Question:
Can anybody help me to get the sub_cat(csv) values which are not in id column from same table.
(sub_cat) comma separated values are the ids of same table, i need to get the values which are not in id column. Like 2,3,7 are present in id column whereas 20,24 are not. I need to get 20,24 only.
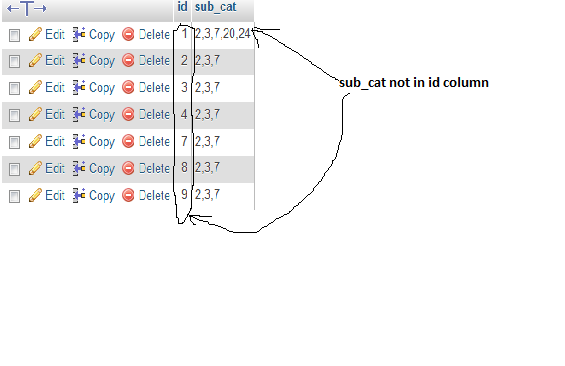
Answer: To do this purely in MySQL required writing a stored procedure; you'll need to change the database name 'test' to the actual name of your database. It would have been a whole lot easier to do it with PHP - but where's the fun in that?
'''
DELIMITER //
CREATE PROCEDURE test.check_subcats(
IN s_delimiter VARCHAR(30)
)
DETERMINISTIC
READS SQL DATA
BEGIN
DECLARE s_csv TEXT;
DECLARE i_subcat_index INT(10) unsigned DEFAULT 1;
DECLARE i_subcat_count INT(10) unsigned;
DECLARE l_category_done INT(10) DEFAULT FALSE;
DECLARE c_category CURSOR FOR SELECT category.sub_cat FROM category;
DECLARE CONTINUE HANDLER FOR NOT FOUND SET l_category_done = TRUE;
-- create a temporary table to hold every csv value
CREATE TEMPORARY TABLE IF NOT EXISTS tmp_csv( cvalue VARCHAR(10) NOT NULL );
OPEN c_category;
l_category: LOOP
FETCH c_category INTO s_csv;
IF l_category_done THEN
LEAVE l_category;
ELSE
-- determine the number of sub-categories
SELECT (LENGTH(s_csv) - LENGTH(REPLACE(s_csv, s_delimiter, ''))) + 1 INTO i_subcat_count;
-- loop to store all csv values
WHILE i_subcat_index <= i_subcat_count DO
INSERT INTO tmp_csv ( cvalue ) (
SELECT REPLACE(SUBSTRING(
SUBSTRING_INDEX(s_csv, s_delimiter, i_subcat_index),
LENGTH(SUBSTRING_INDEX(s_csv, s_delimiter, i_subcat_index - 1)) + 1
), s_delimiter, '')
);
SET i_subcat_index = i_subcat_index + 1;
END WHILE;
END IF;
SET i_subcat_index = 1;
END LOOP;
CLOSE c_category;
SELECT DISTINCT tmp_csv.cvalue FROM tmp_csv WHERE tmp_csv.cvalue NOT IN ( SELECT category.id FROM category );
DROP TEMPORARY TABLE IF EXISTS tmp_csv;
END //
DELIMITER ;
'''
I'm not 100% certain as to how robust it is but it was working with your data on my dev box.
You specify the delimiter for your CSV data when you call the procedure thus:
'''
CALL 'check_subcats'(',');
'''
Essentially this loops through the 'category' table to read 'sub_cat'. It then splits the 'sub_cat' value into chunks using the delimiter provided (much like PHPs 'explode()' function) and writes every one of those values to a temporary table.
This then gives you a temporary table holding all your CSV data in individual bits and it's then a simple matter of selecting everything from that data that's 'NOT IN' the 'category.id' list.